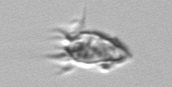
Label: Paratontonia_gracillima